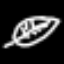
Label: leaf